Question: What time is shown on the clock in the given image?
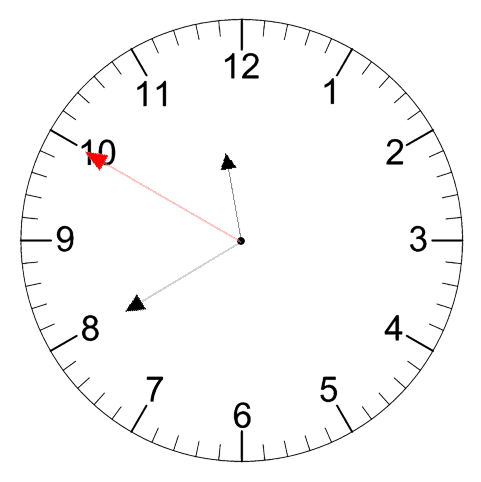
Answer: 11:39:50